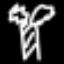
Label: palm tree